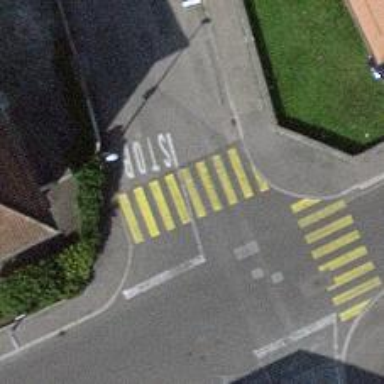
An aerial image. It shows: Marked crossing on asphalt footway.